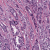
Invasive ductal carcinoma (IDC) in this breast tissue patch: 1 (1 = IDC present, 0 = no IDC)